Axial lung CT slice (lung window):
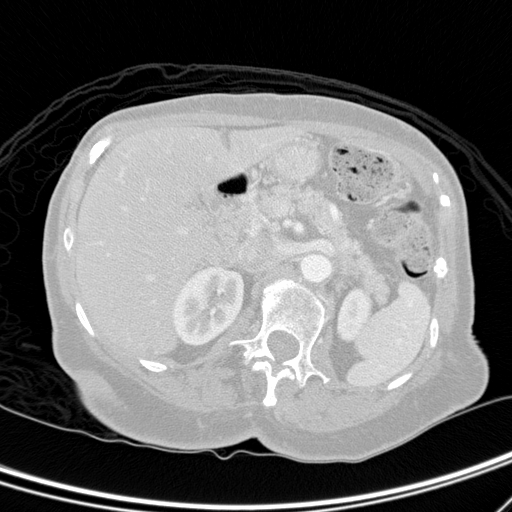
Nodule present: no